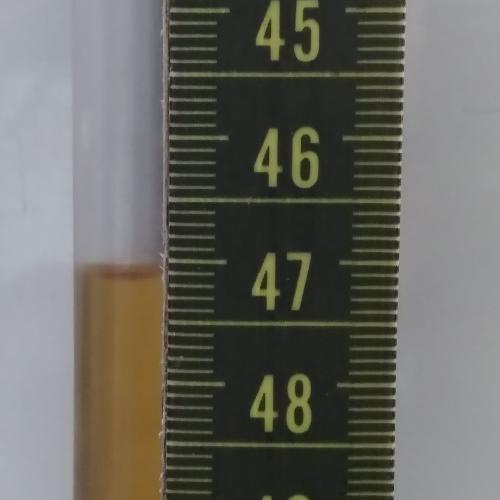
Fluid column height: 47.1 cm